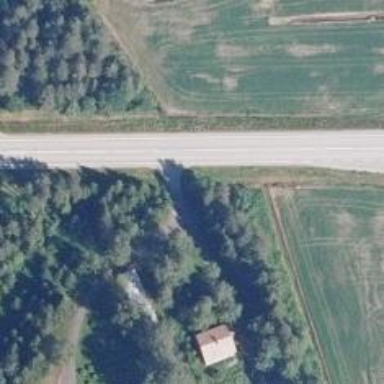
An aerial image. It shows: Asphalt road designated as trunk highway.